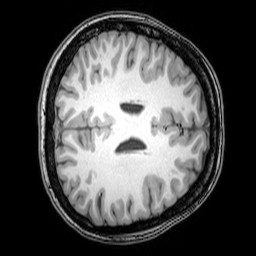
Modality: T1w
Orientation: axial
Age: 23
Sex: female
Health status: healthy
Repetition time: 0.081 s
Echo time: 0.037 s